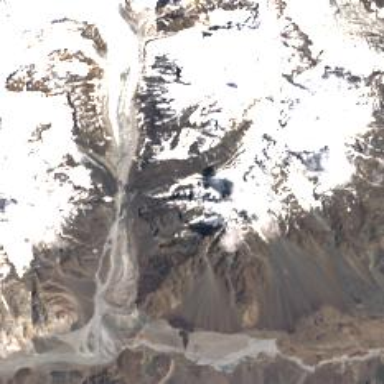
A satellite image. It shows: Majestic glacier in the distance.